Question: Count the number of objects in the diagram.
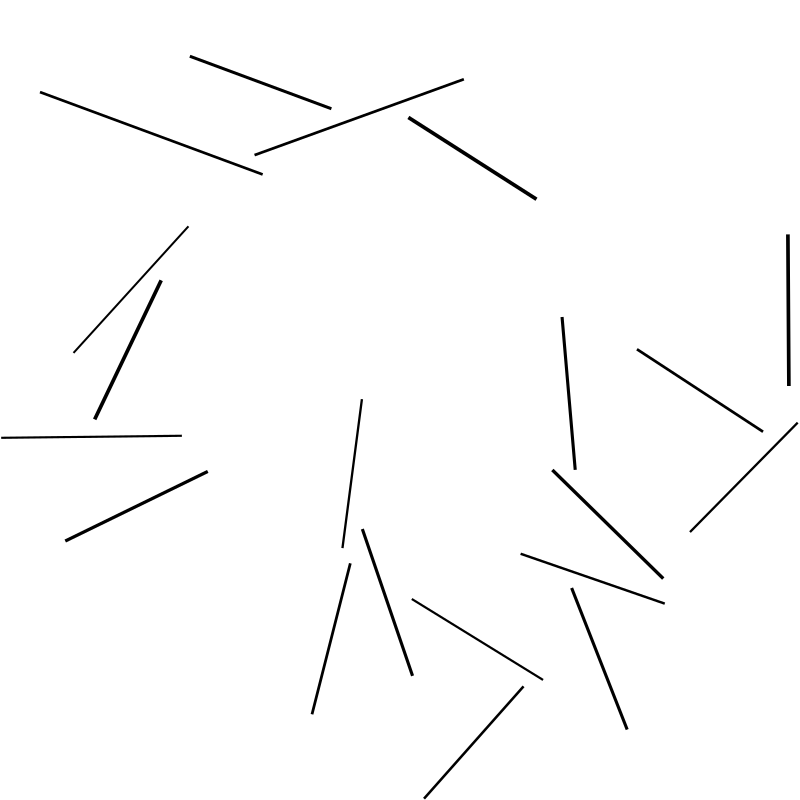
Answer: 20